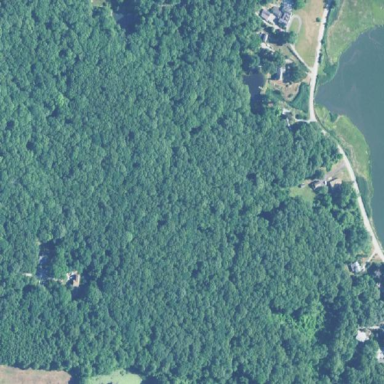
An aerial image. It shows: Nature reserve surrounded by woodland.